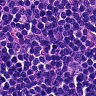
Metastatic tissue present: no